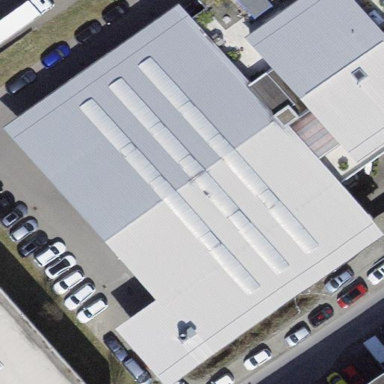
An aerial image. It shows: Industrial building.